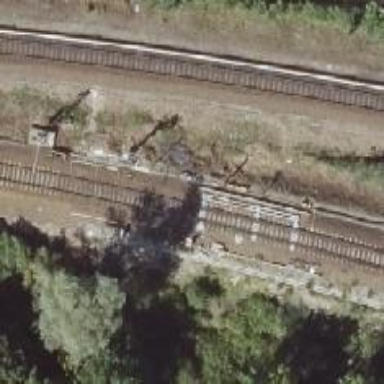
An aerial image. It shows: Railway switch with the turnout side on the right.